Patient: sex M, age 42
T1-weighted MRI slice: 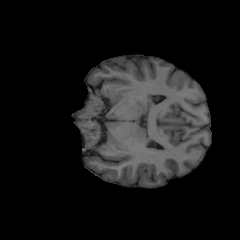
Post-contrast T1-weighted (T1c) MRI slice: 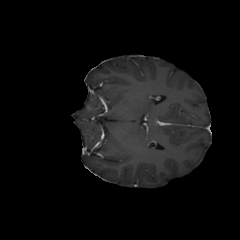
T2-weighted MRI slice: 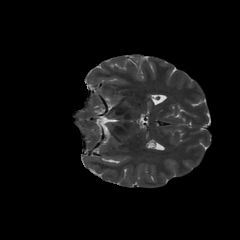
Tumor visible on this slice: no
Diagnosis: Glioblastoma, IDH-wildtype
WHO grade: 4